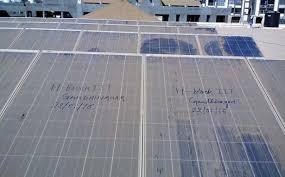
Label: Dusty